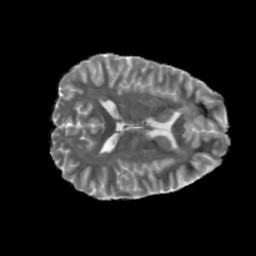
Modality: MD
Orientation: axial
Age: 27
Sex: female
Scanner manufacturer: siemens
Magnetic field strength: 6.98 T
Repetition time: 7.08 s
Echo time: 0.0756 s